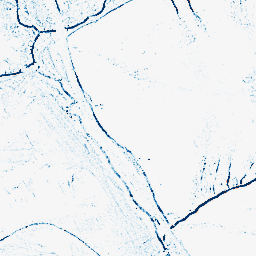
Category: morphological
Decomposition family: morphological_square
Decomposition parameters: operation: closing
size: 3
Upsampling method: quadratic
Upsampling parameters: scale: 4
Upsampling scale: 4